Question:
Please see the picture below. I would like to enter a formula to automatically enter the transaction number which is sequential and 1/3/2008 is the first transaction. As you can see, each client may order 1-10 items in each transaction (M. Deveraux has 4 items) but as long as its a purchase by the same customer on the same day, its the same transaction. Everything is ordered by date and the clients that order more than 1 item per transaction are always sequentially ordered. Please let me know!
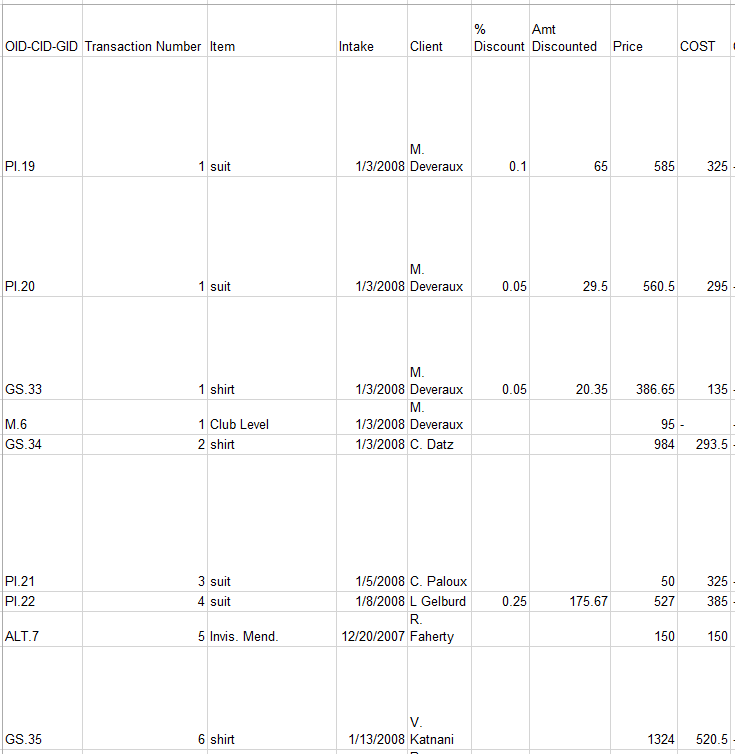
Answer: Assuming the top-left cell in the image above is cell 'A1' ...
1. Leave the first transaction number as 1 in cell B2.
2. Enter the following formula in cell B3: =IF(AND(D3=D2,E3=E2),B2,B2+1).
3. Copy that formula down through the rest of your sheet.
4. (If this answer works for you, mark it as correct; I notice in your profile that you've never done so previously.)